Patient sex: F
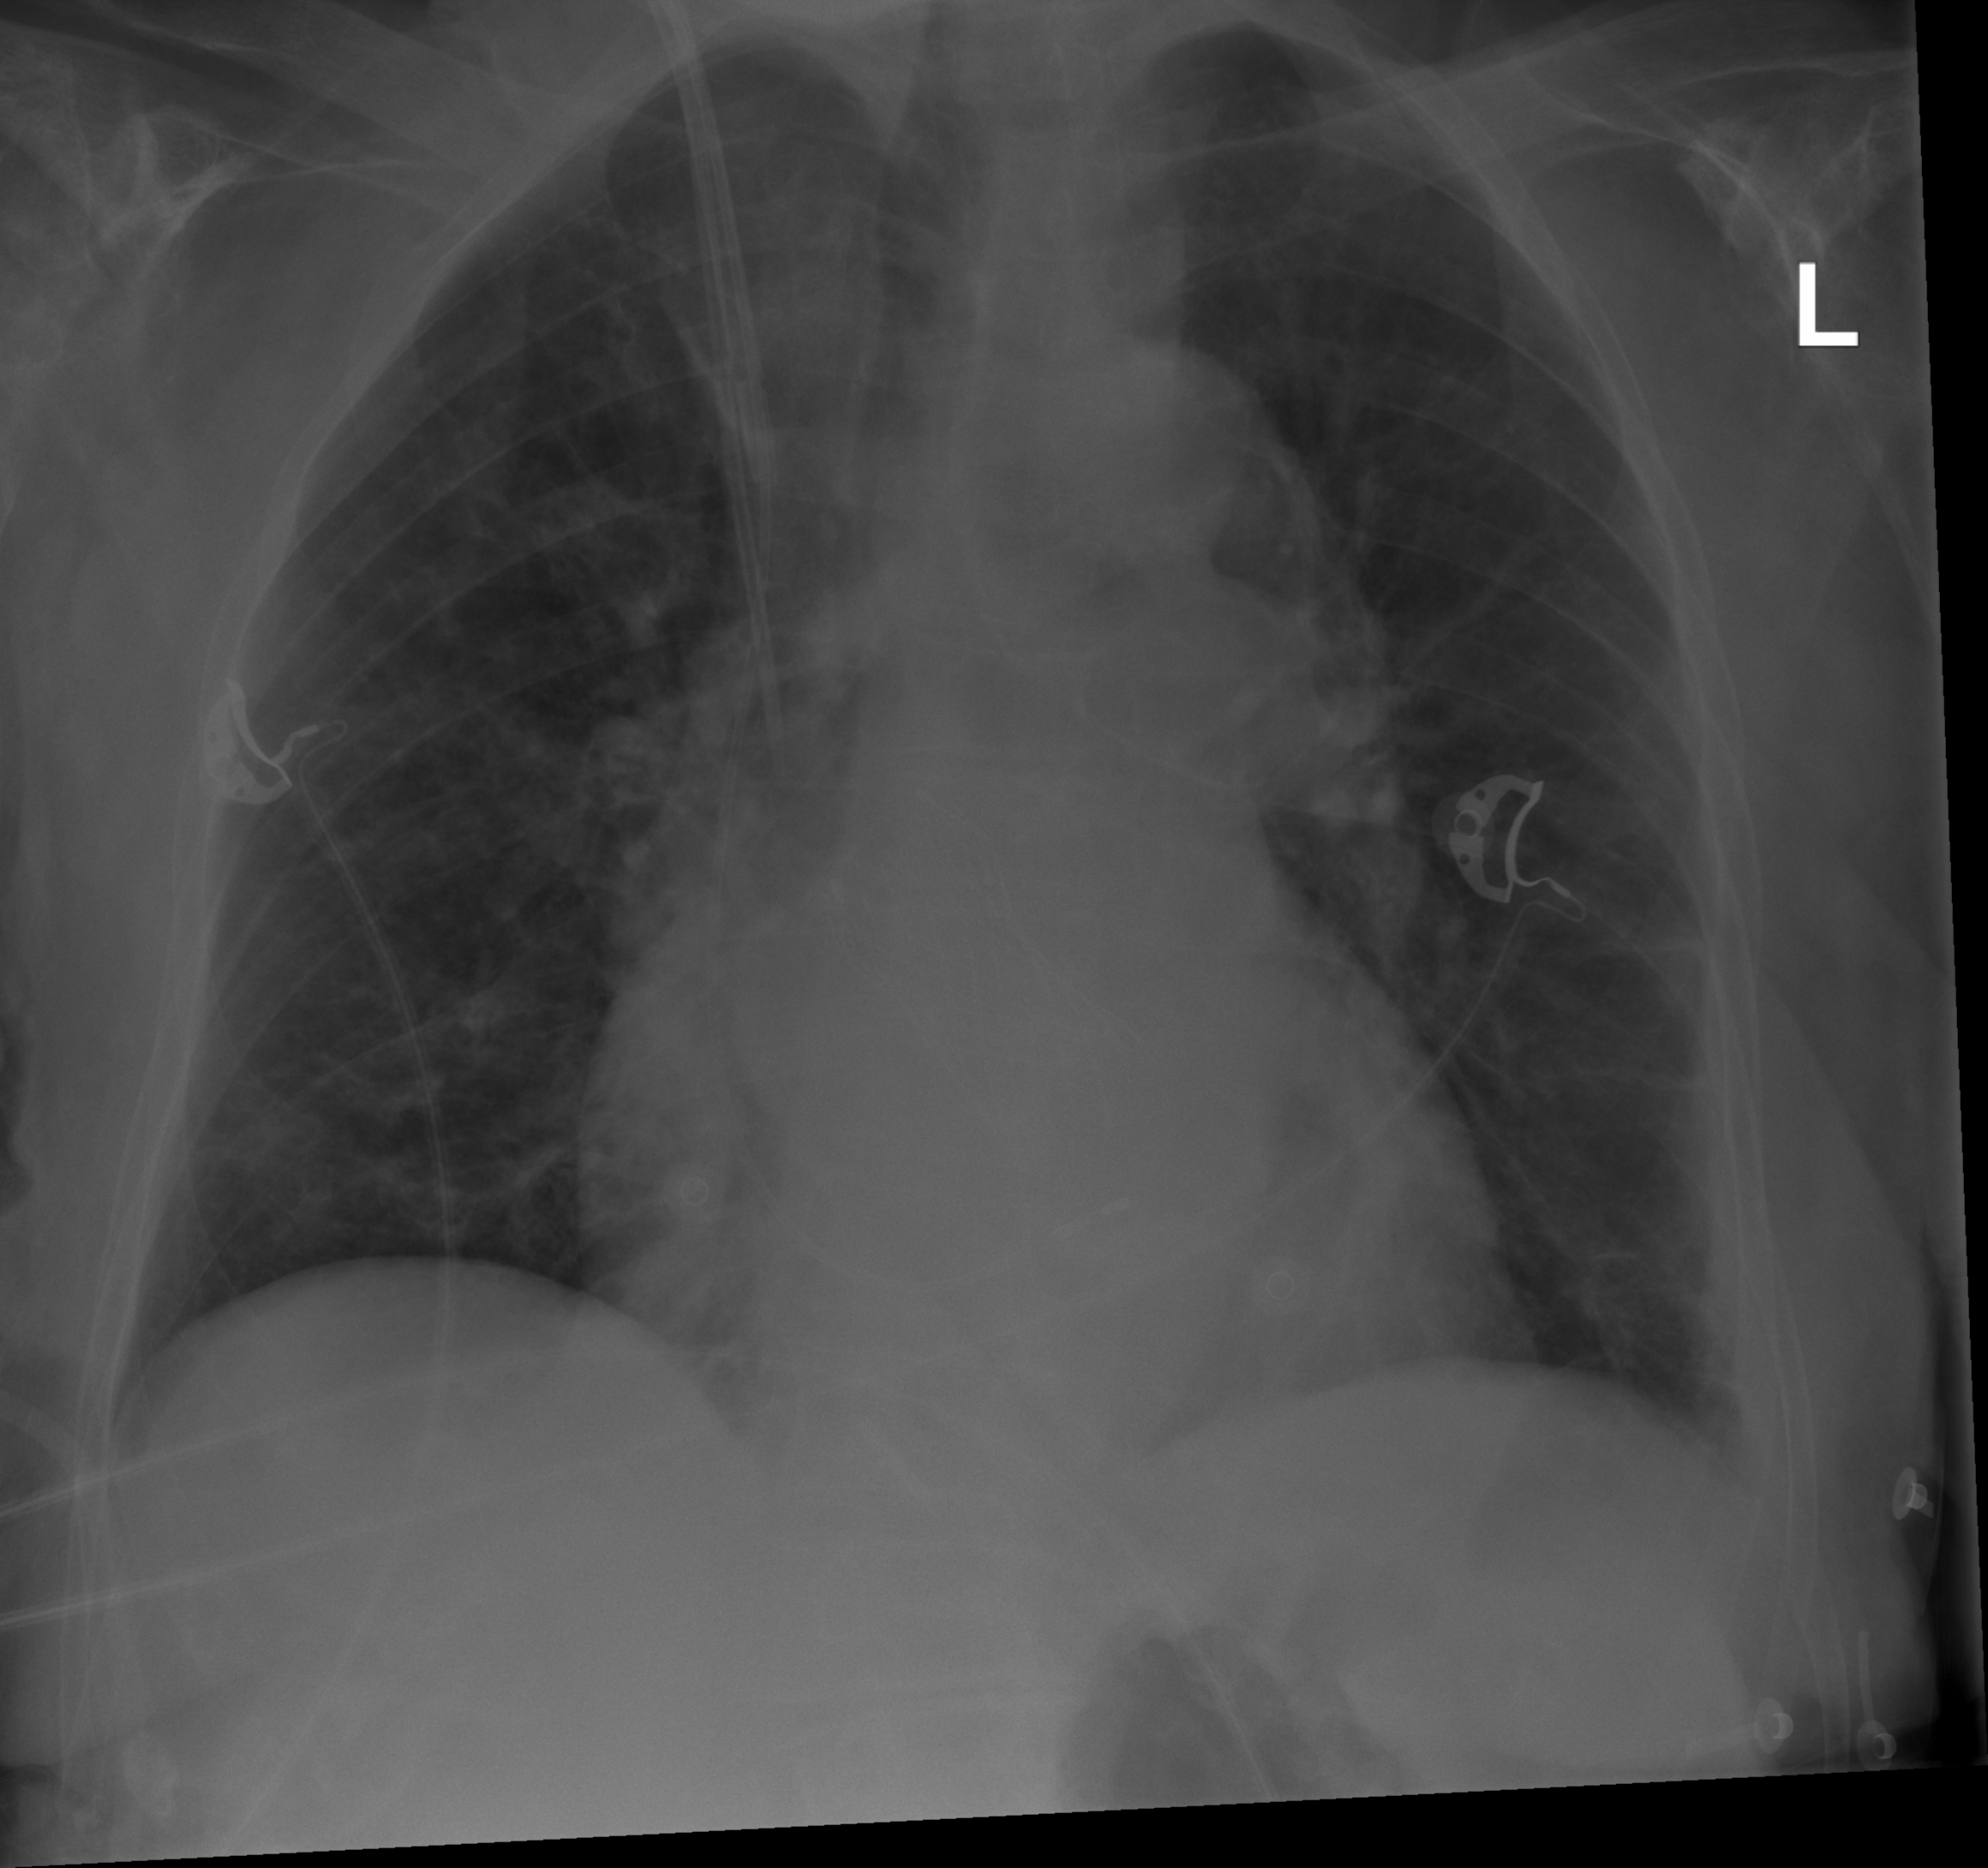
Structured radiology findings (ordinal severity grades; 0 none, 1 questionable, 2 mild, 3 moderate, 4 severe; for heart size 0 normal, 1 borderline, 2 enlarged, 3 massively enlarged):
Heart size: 2
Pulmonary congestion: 2
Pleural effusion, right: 0
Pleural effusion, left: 1
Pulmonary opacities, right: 0
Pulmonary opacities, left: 0
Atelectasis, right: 0
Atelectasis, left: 2